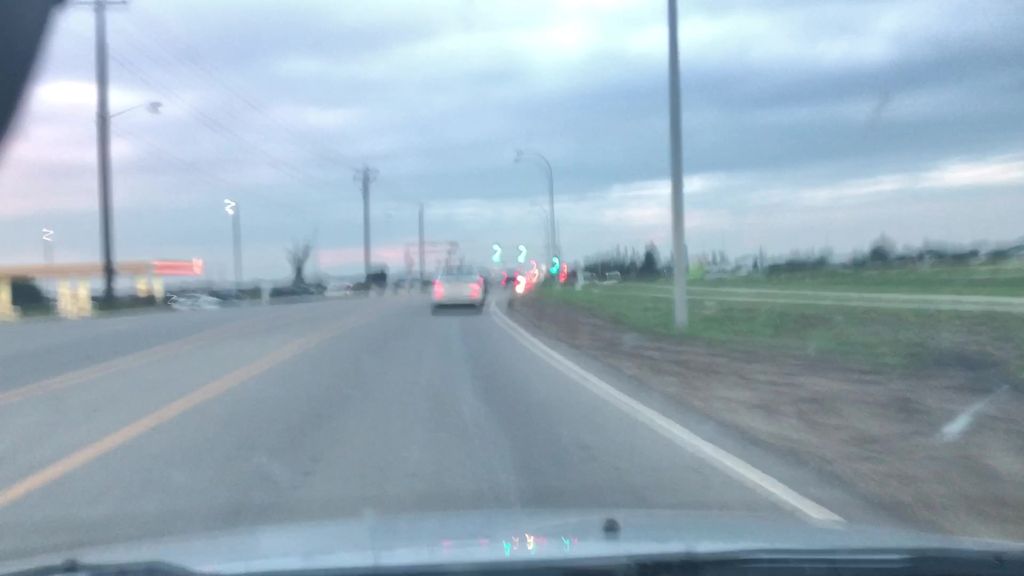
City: edmonton